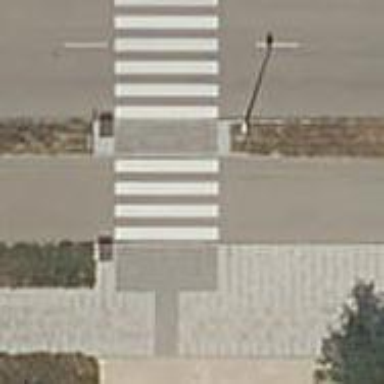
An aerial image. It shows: Uncontrolled crossing on the road.